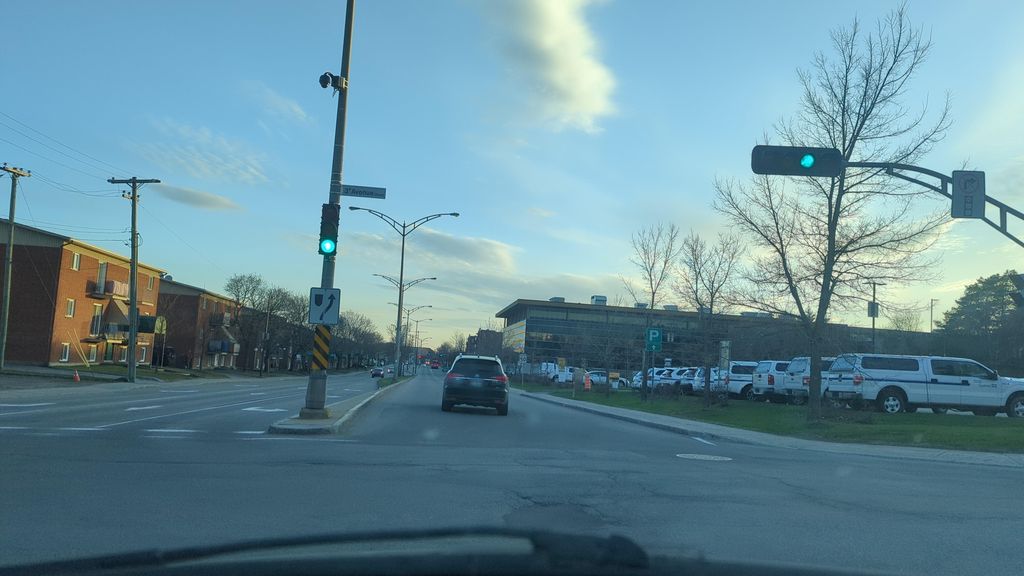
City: quebec_city